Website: bh-photo
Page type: review-order
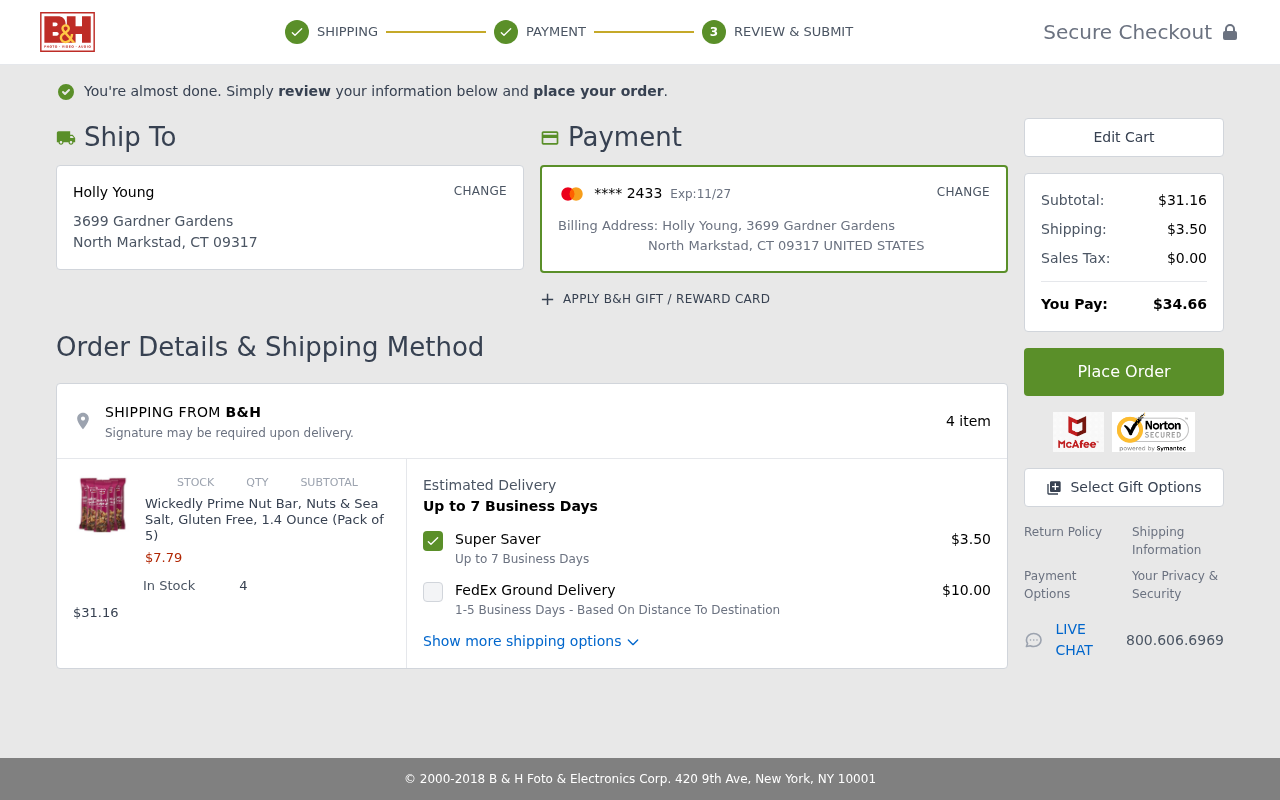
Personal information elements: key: PII_CARD_EXPIRY
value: Exp:11/27
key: PII_CARD_LAST4
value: **** 2433
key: PII_CITY_STATE_ZIP
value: North Markstad, CT 09317
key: PII_COUNTRY
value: UNITED STATES
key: PII_FULLNAME
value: Holly Young
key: PII_FULLNAME2
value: Holly Young
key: PII_STREET
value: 3699 Gardner Gardens
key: PII_STREET2
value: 3699 Gardner Gardens
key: PII_CITY_STATE_ZIP2
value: North Markstad, CT 09317
Product elements: key: PRODUCT1_NAME
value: Wickedly Prime Nut Bar, Nuts & Sea Salt, Gluten Free, 1.4 Ounce (Pack of 5)
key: PRODUCT1_PRICE
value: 7.79
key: PRODUCT1_QUANTITY
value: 4
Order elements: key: ORDER_NUM_ITEMS
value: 4 item
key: ORDER_SUBTOTAL
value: $31.16
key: ORDER_SHIPPING_COST
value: $3.50
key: ORDER_SHIPPING_ALT
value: $10.00
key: ORDER_SUBTOTAL2
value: $31.16
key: ORDER_SHIPPING_COST2
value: $3.50
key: ORDER_TAX
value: $0.00
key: ORDER_TOTAL
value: $34.66